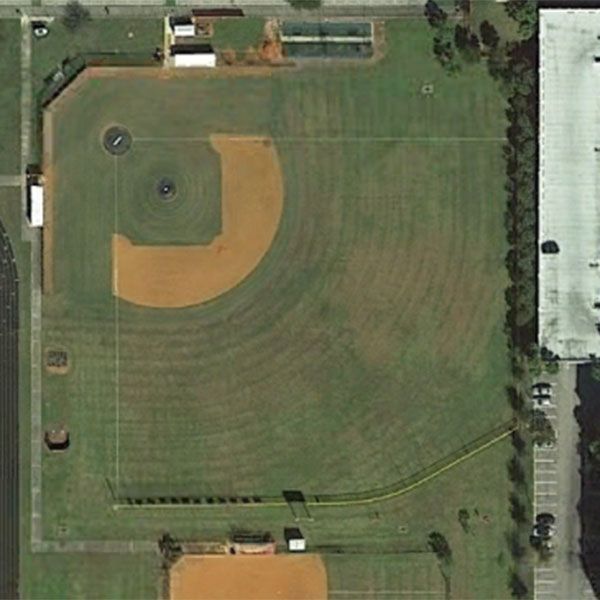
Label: BaseballField